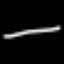
Label: line